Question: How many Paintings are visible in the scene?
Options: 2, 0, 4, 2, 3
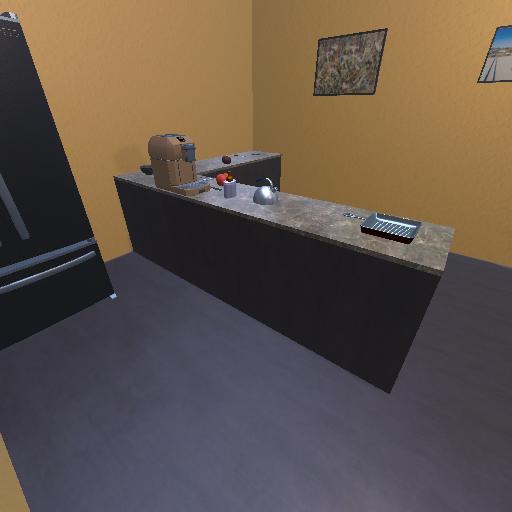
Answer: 2